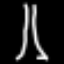
Label: The Eiffel Tower